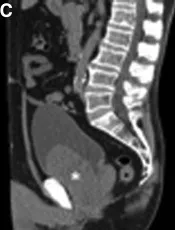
Sagittal. Views demonstrating the large intravesical component.
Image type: radiology (ct)